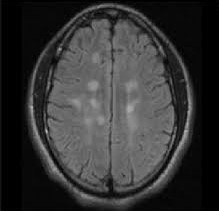
Label: notumor